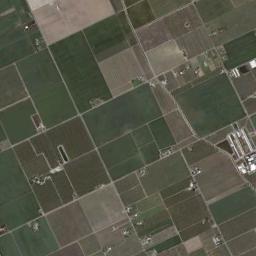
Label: rectangular_farmland